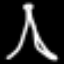
Label: The Eiffel Tower